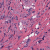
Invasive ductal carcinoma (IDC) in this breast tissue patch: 1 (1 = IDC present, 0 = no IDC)